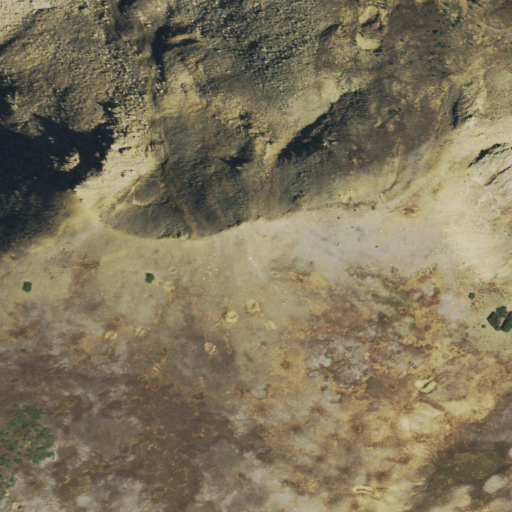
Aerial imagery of mountain in Colorado named Gold Hill containing shrub, grassland, barren land, and snow